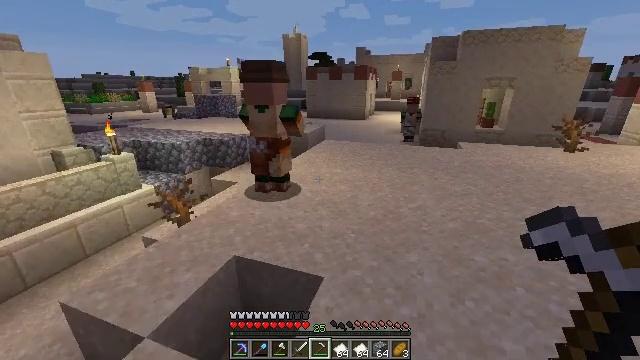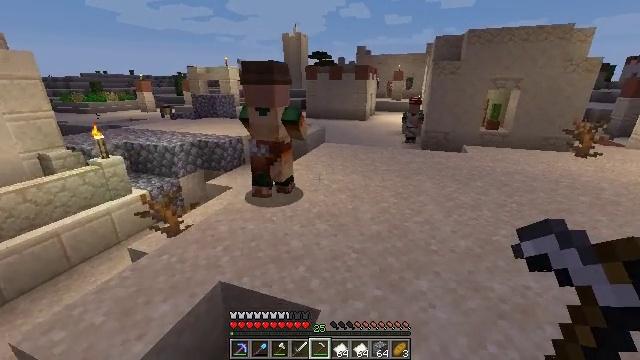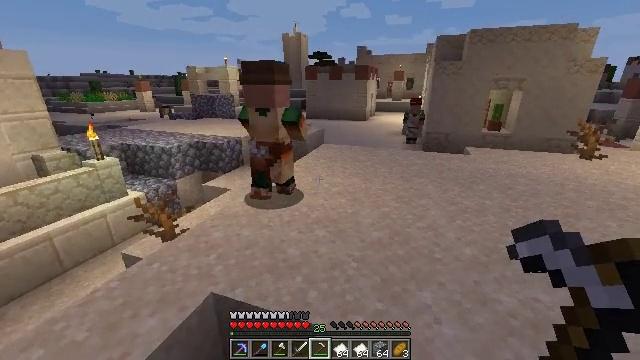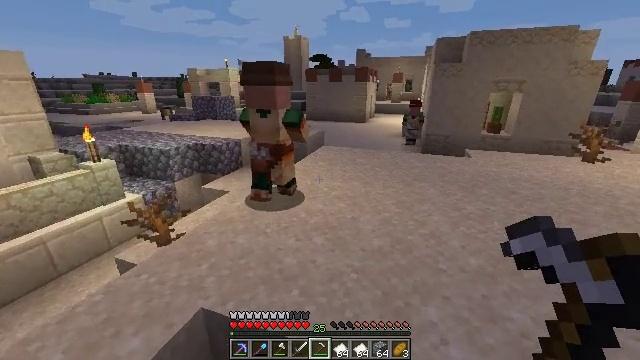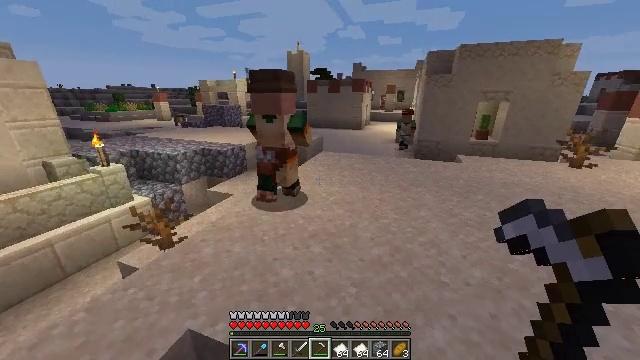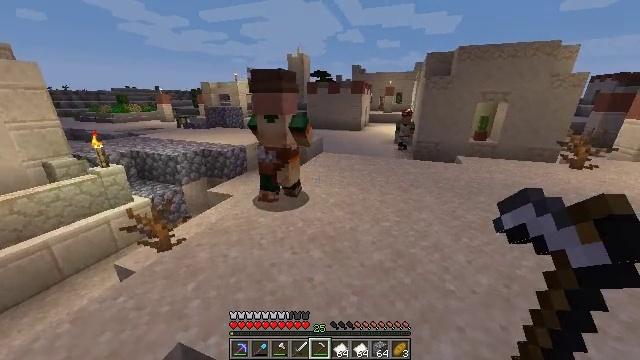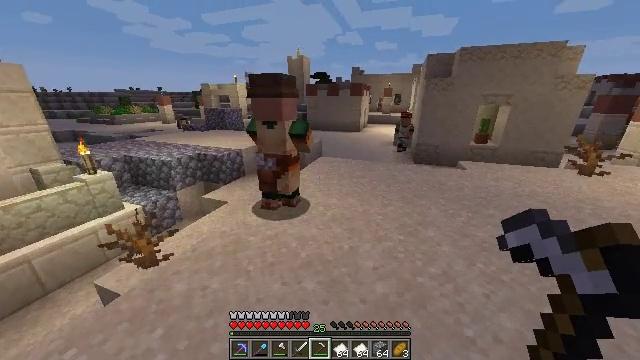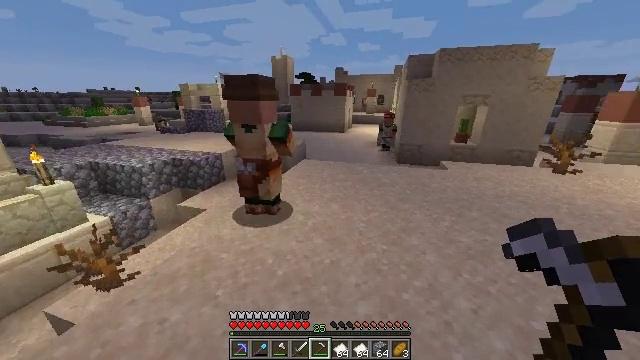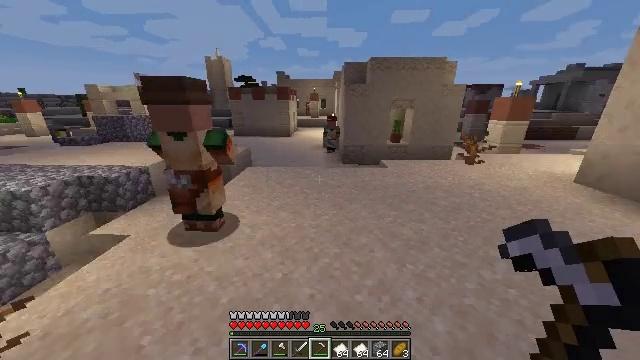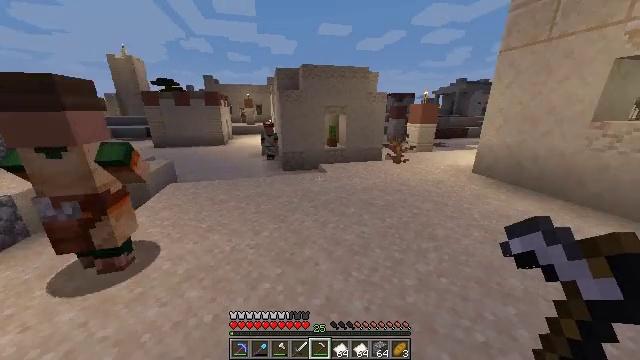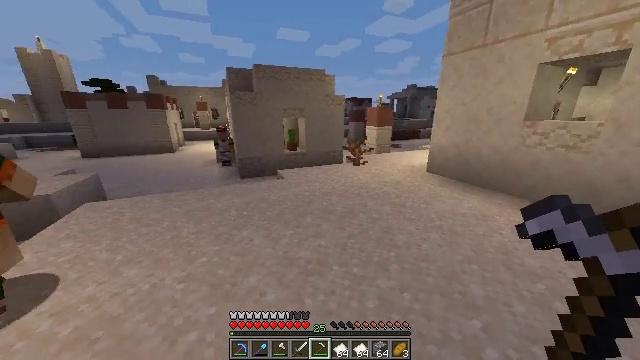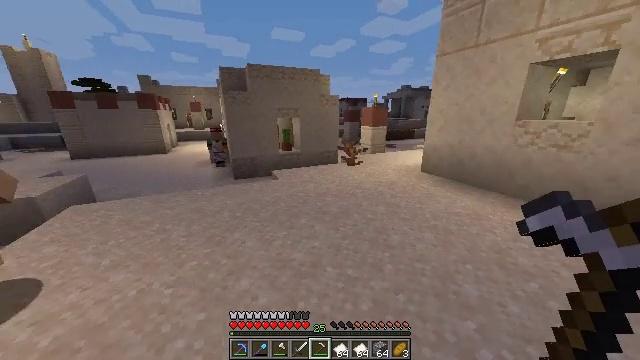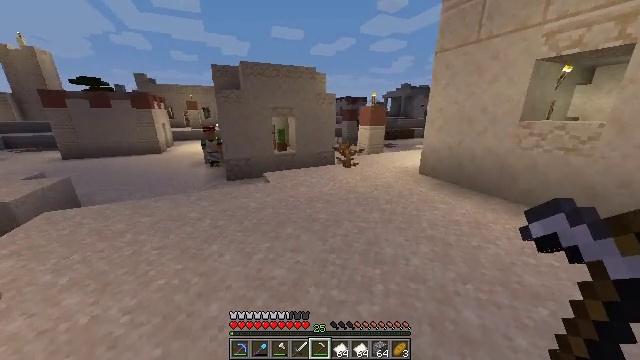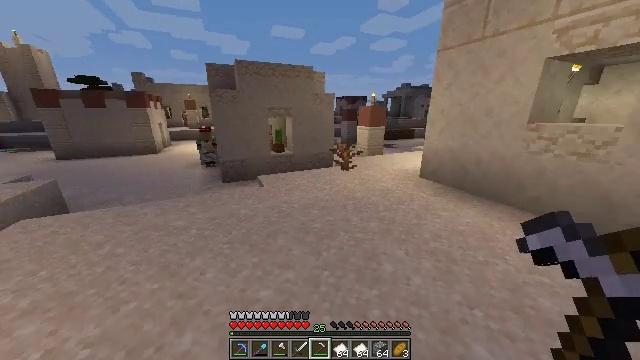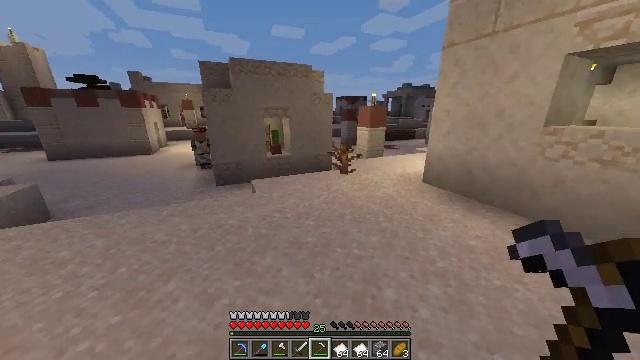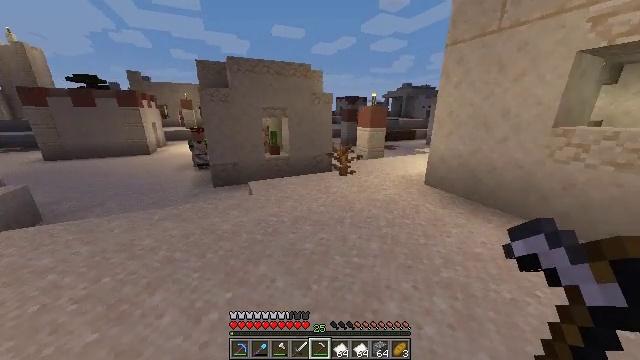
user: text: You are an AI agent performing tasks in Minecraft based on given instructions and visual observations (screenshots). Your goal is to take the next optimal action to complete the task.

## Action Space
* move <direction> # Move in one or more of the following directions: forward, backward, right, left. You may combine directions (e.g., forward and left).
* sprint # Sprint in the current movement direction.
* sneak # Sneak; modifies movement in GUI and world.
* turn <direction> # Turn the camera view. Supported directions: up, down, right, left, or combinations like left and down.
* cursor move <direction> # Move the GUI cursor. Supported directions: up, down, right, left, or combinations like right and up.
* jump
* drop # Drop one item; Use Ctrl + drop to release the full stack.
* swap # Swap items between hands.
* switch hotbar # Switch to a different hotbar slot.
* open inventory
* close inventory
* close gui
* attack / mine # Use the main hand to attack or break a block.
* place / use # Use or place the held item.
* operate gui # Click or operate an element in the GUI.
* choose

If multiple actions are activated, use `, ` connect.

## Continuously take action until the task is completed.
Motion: motion action
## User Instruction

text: Remove an iron hoe from the inventory.
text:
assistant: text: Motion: move forward
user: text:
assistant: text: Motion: move forward, sprint
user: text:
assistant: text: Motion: move forward, sprint
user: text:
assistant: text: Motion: move forward, sprint
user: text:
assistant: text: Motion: move forward, sprint
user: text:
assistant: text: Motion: move forward and move right, sprint
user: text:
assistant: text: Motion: move forward and move right, sprint, turn right
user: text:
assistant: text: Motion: move forward and move right, sprint, turn right
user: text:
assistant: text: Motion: move forward and move right, sprint, turn right and up
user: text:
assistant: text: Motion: move forward and move right, sprint, turn right
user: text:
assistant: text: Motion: move forward and move right, sprint, turn right
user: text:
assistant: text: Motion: move forward, sprint
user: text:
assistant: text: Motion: move forward, sprint
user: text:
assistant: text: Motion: move forward, sprint
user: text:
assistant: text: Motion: move forward, sprint
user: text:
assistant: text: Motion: move forward, sprint, turn right
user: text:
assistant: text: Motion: move forward, sprint, turn right
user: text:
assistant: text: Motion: move forward, sprint, turn right
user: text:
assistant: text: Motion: move forward, sprint
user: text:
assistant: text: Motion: move forward, sprint
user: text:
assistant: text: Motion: move forward, sprint
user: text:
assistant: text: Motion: move forward, sprint
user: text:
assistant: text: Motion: move forward, sprint
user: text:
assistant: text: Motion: move forward, sprint, turn right
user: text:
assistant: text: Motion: move forward, sprint
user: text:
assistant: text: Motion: move forward, sprint
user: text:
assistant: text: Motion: move forward, sprint
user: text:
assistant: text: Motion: move forward, sprint
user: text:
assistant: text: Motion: move forward and move right, sprint
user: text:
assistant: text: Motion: move forward and move right, sprint